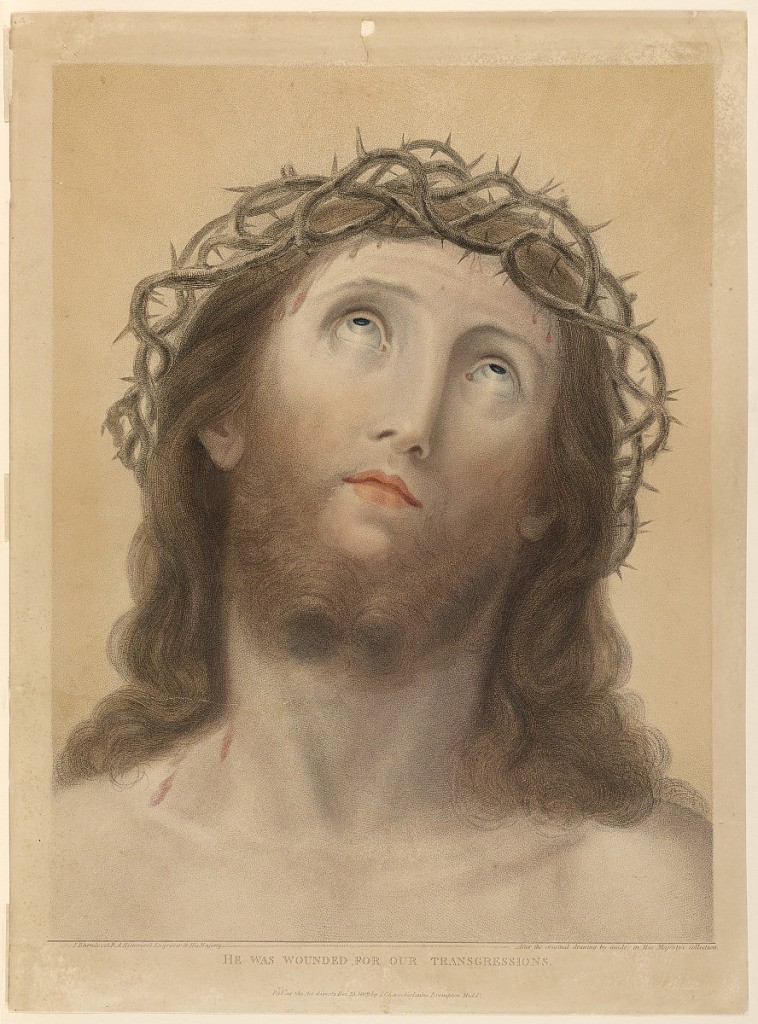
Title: Head of Christ
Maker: Francesco Bartolozzi, Italian, active England, 1727–1815
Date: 1802
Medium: Stipple engraving in color and black ink on white paper
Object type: Print
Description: Head of Christ looking upward. Inscribed lower left, right, and center.